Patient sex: F
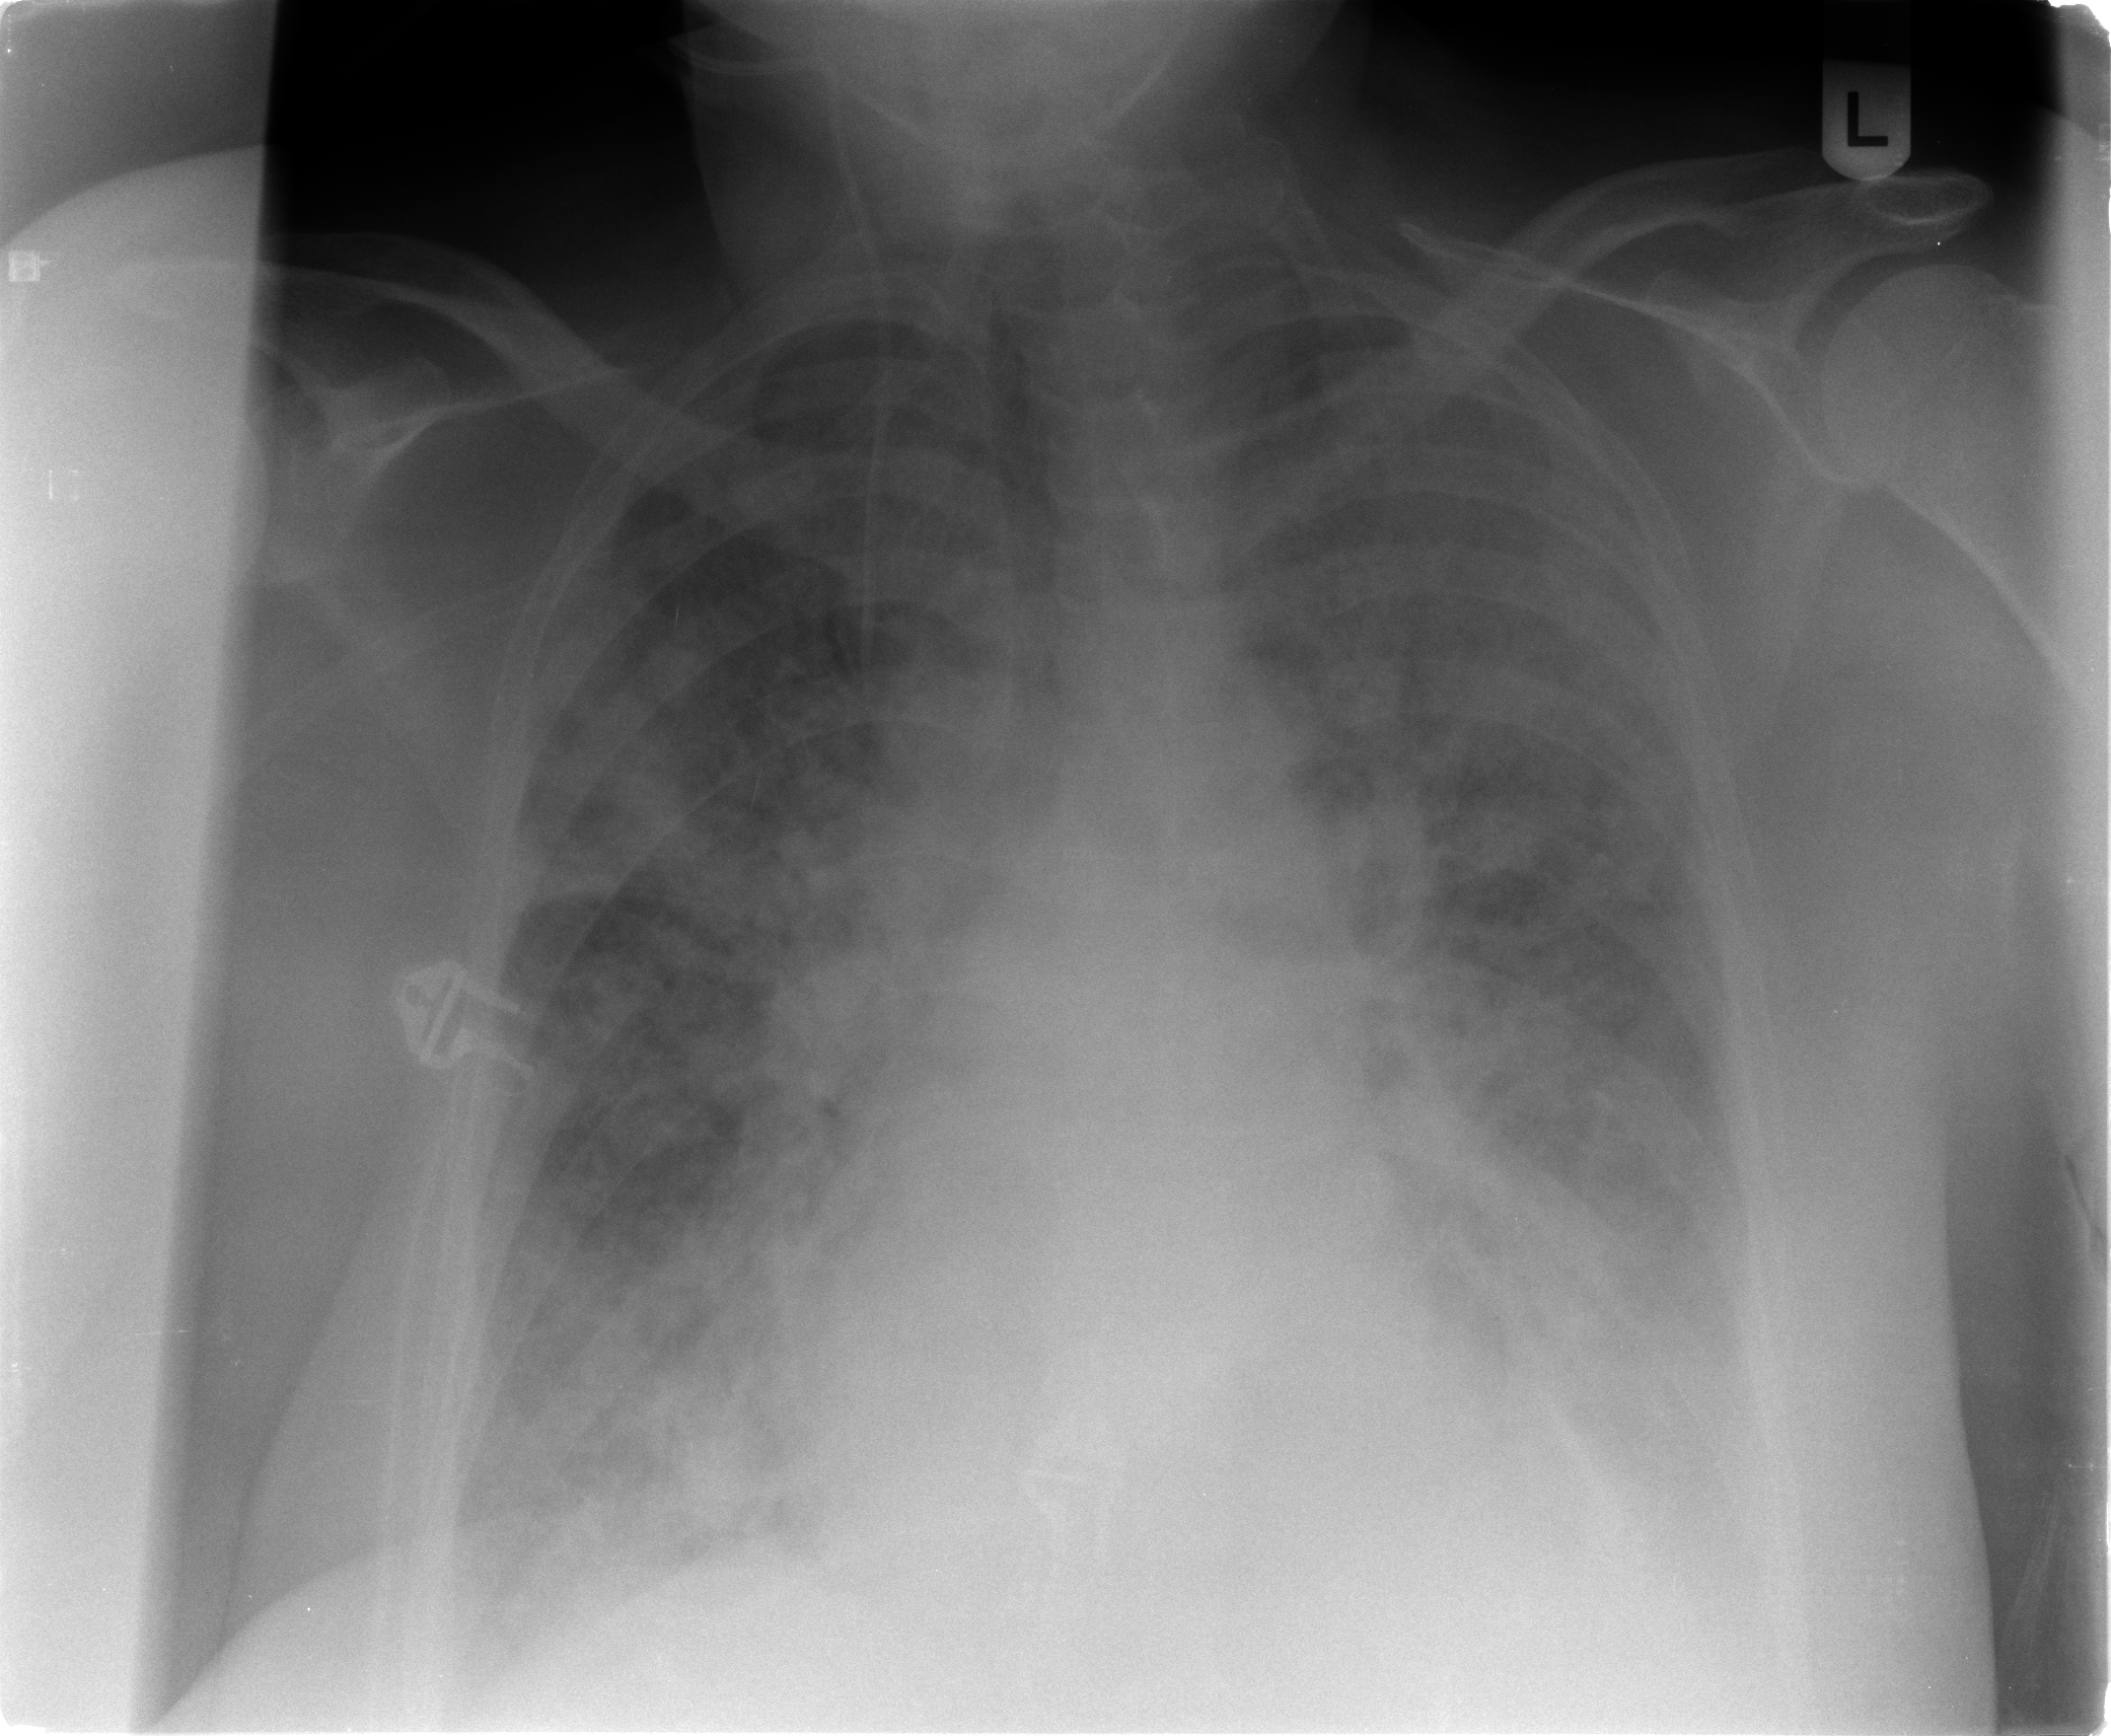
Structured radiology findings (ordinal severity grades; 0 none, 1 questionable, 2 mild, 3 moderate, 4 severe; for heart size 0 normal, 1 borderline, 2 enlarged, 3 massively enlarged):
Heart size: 1
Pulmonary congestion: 3
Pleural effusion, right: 2
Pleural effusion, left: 2
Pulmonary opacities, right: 4
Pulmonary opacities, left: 4
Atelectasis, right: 3
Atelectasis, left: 3